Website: bh-photo
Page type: order-tracking
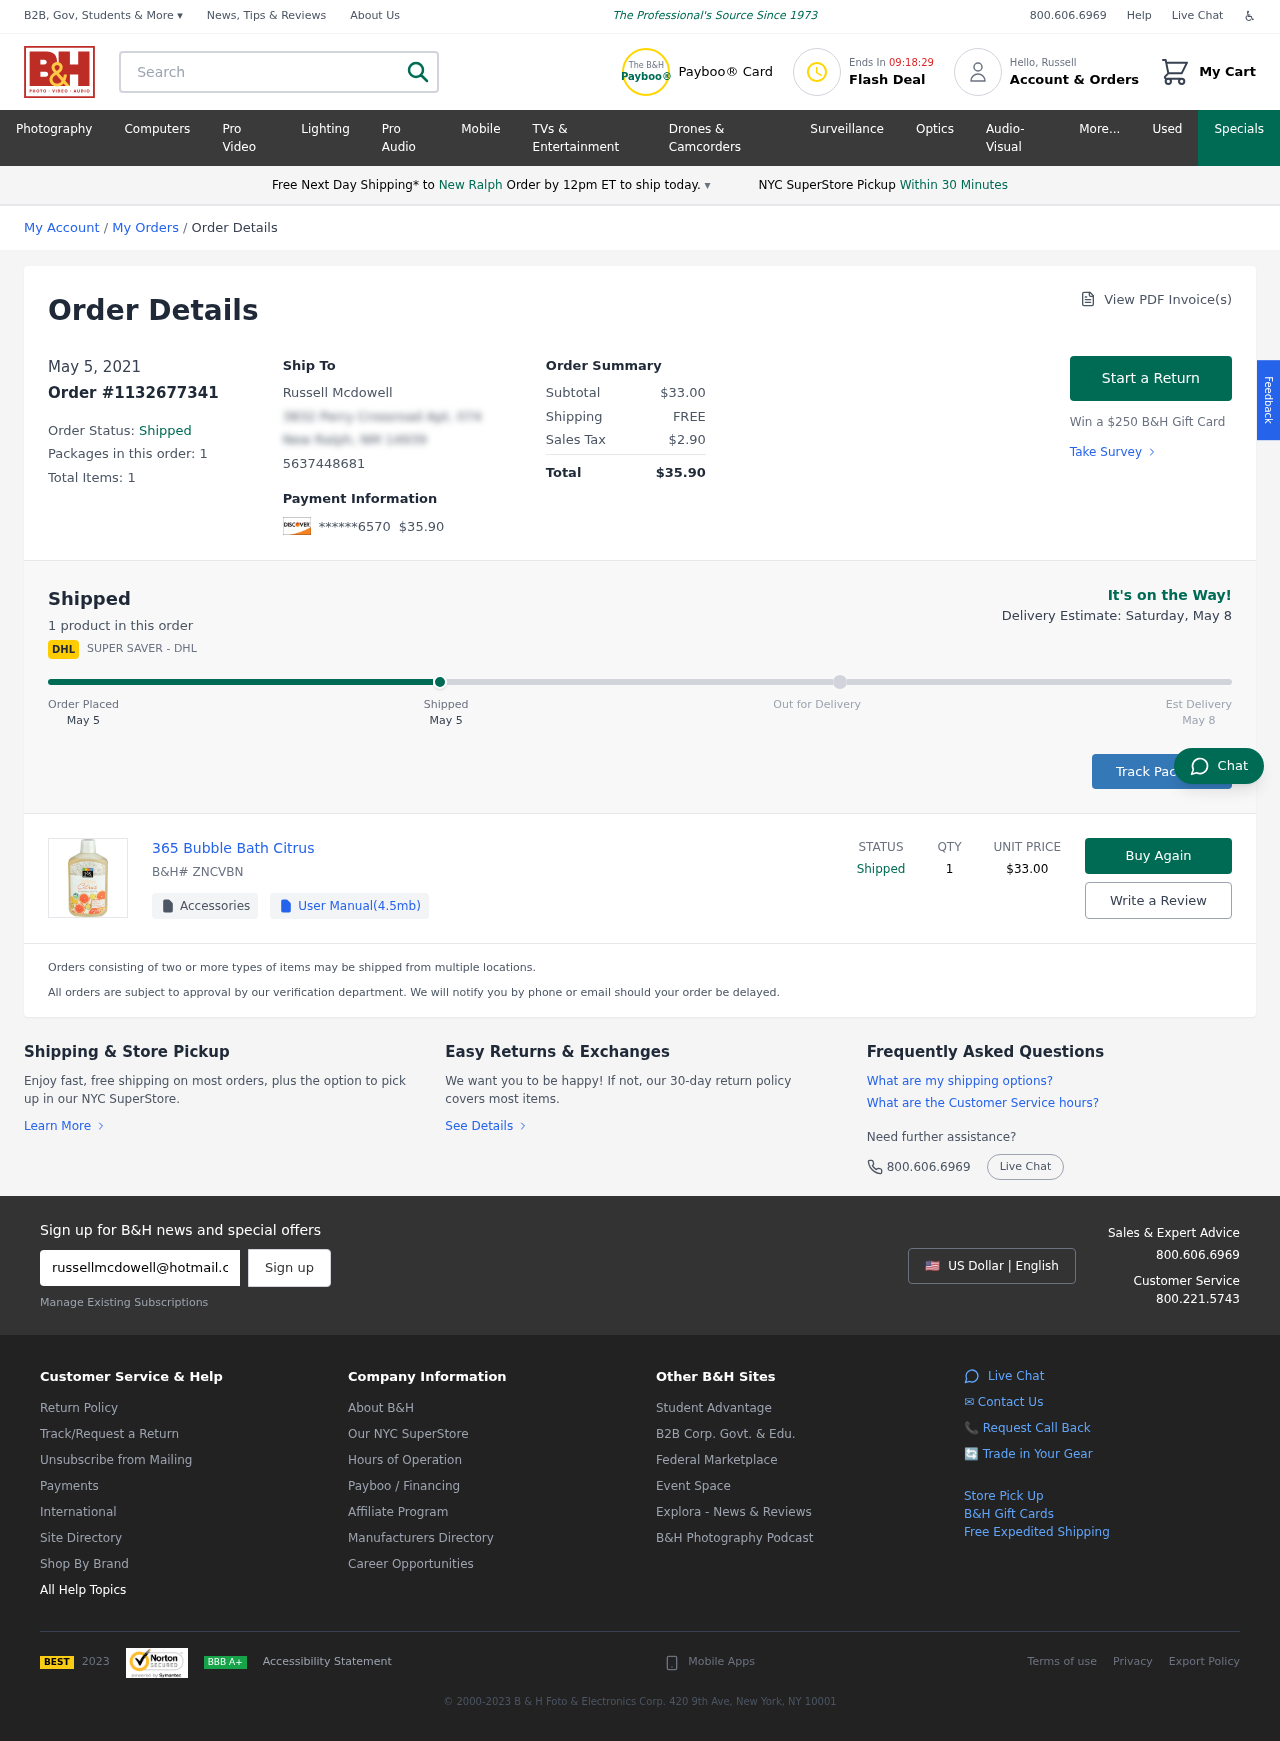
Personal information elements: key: PII_CARD_LAST4
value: ******6570
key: PII_CITY
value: New Ralph
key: PII_EMAIL
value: russellmcdowell@hotmail.com
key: PII_FIRSTNAME
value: Russell
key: PII_FULLNAME
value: Russell Mcdowell
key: PII_PHONE
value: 5637448681
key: PII_STREET
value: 3832 Perry Crossroad Apt. 074
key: PII_CITY_STATE_ZIP
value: New Ralph, NM 14939
Product elements: key: PRODUCT1_NAME
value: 365 Bubble Bath Citrus
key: PRODUCT1_PRICE
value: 33
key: PRODUCT1_QUANTITY
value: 1
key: PRODUCT1_SKU
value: ZNCVBN
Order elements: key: ORDER_DATE
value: May 5
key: ORDER_DATE
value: May 5, 2021
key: ORDER_ID
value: Order #1132677341
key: ORDER_NUM_PACKAGES
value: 1
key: ORDER_NUM_ITEMS
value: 1
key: ORDER_NUM_ITEMS
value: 1 product
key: ORDER_TOTAL
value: $35.90
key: ORDER_SUBTOTAL
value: $33.00
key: ORDER_SHIPPING_COST
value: FREE
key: ORDER_TAX
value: $2.90
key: ORDER_DELIVERY_DATE
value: May 8
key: ORDER_DELIVERY_DATE
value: Delivery Estimate: Saturday, May 8
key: ORDER_SHIPPING_DATE
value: May 5
Search elements: key: HEADER_SEARCH
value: Search